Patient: sex F, age 41
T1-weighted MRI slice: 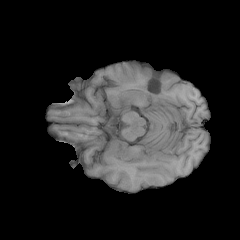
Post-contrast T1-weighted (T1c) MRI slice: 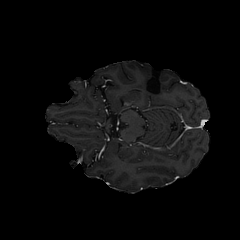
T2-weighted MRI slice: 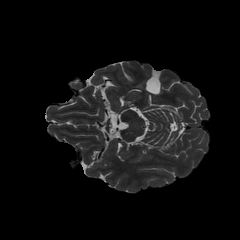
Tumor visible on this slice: no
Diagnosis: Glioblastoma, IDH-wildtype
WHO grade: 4